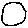
Label: circle